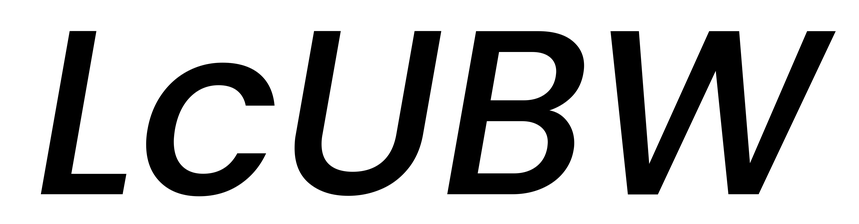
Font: Poppins-MediumItalic